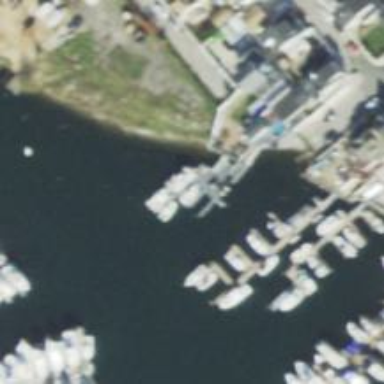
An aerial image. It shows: Man-made pier.